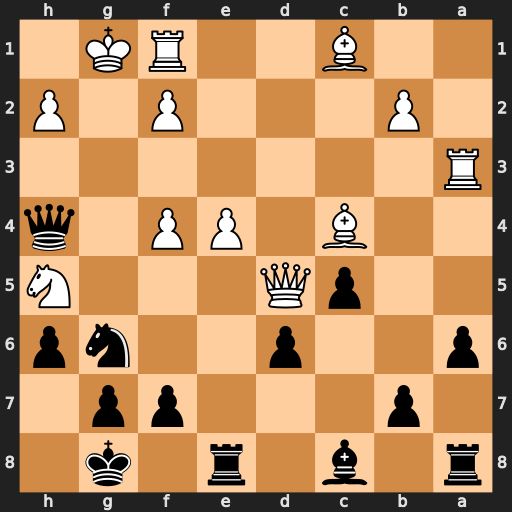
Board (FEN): r1b1r1k1/1p3pp1/p2p2np/2pQ3N/2B1PP1q/R7/1P3P1P/2B2RK1
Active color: b
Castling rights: -
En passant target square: -
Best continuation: Be6 Qd1 Bxc4